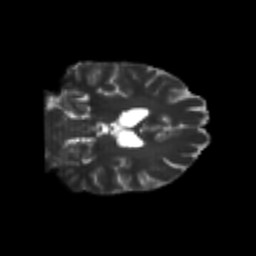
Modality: T2w
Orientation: coronal
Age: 21
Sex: female
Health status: healthy
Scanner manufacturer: philips
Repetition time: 7.391 s
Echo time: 0.08599 s